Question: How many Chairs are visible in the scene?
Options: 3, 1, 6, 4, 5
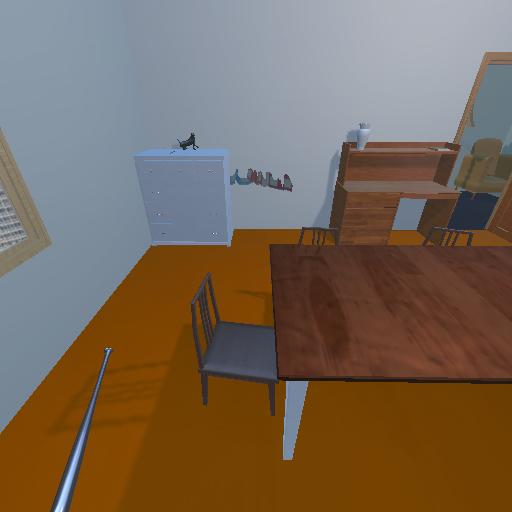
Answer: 3